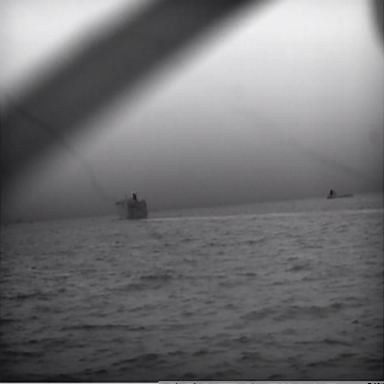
There are two objects shown in the infrared image, including a container_ship, and a liner.